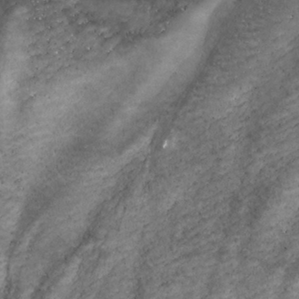
Label: non_frost